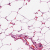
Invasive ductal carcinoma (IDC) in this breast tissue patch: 0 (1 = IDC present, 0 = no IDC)